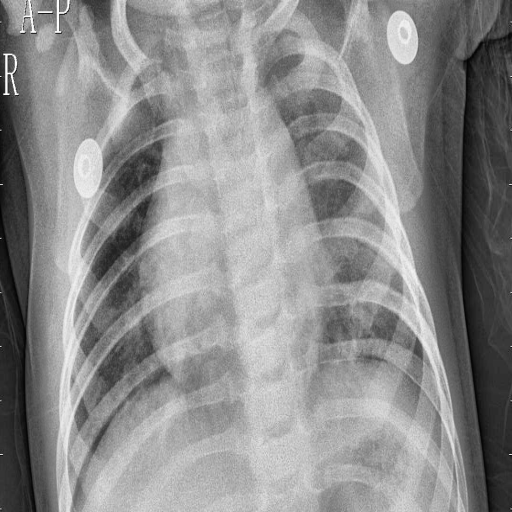
Finding: PNEUMONIA